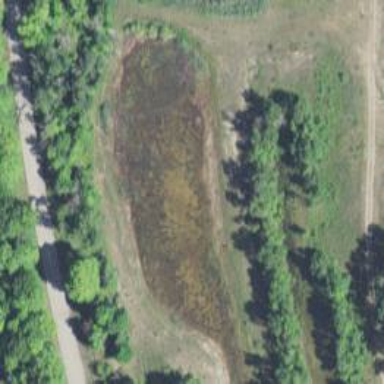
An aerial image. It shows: Serene pond surrounded by nature.